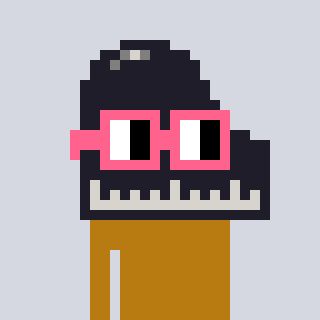
a pixel art character with square pink glasses, a piano-shaped head and a gold-colored body on a cool background